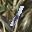
Label: 1